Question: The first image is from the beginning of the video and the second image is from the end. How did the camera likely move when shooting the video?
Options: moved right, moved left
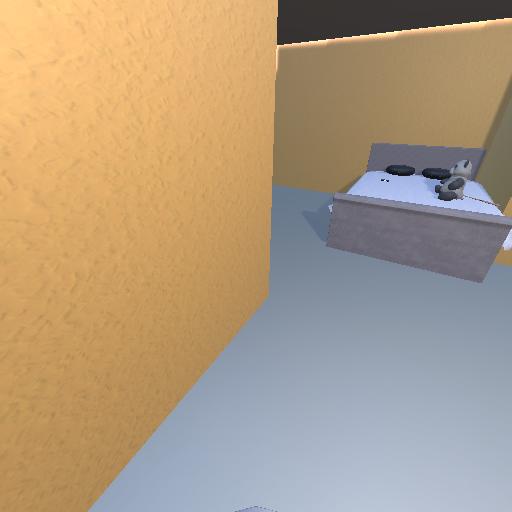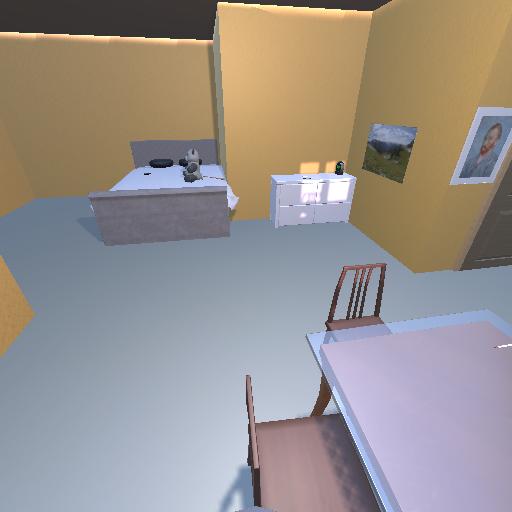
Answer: moved right